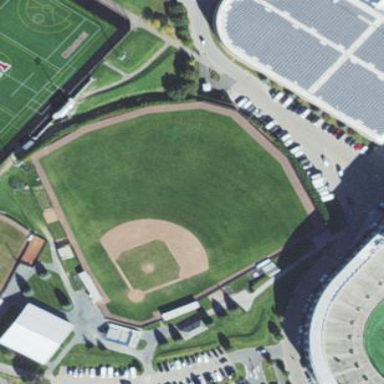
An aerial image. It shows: Baseball pitch for leisure land activities.